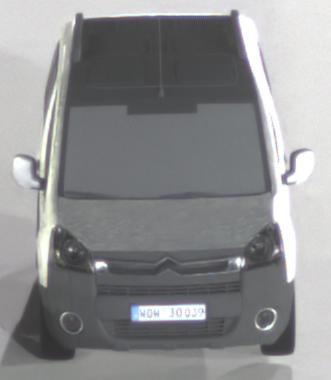
Make: Citroen
Model: Berlingo Kombi VTi 120
Detailed model: Berlingo (II) Kombi
Model produced from: 2009/12
Model produced until: 2012/03
Doors: 5
Color: white
Road condition: dry road
Daytime: night
Contrast: high contrast